Aerial crown-view tile of a tropical tree (Barro Colorado Island, Panama), acquired 20250124:
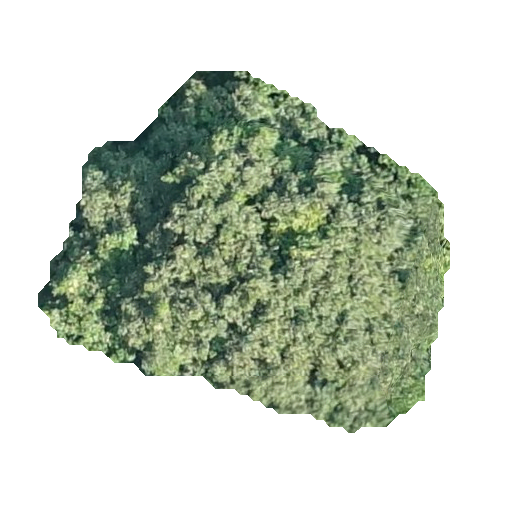
Species: Prioria copaifera
GBIF accepted scientific name: Prioria copaifera
Crown area: 150.01 m²